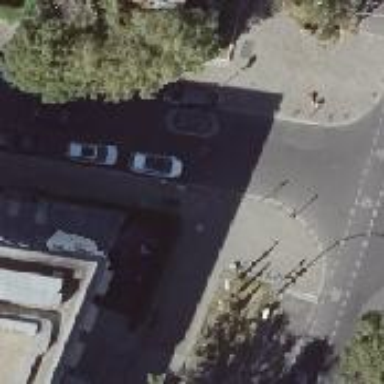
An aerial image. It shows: Unmarked crossing on the road.